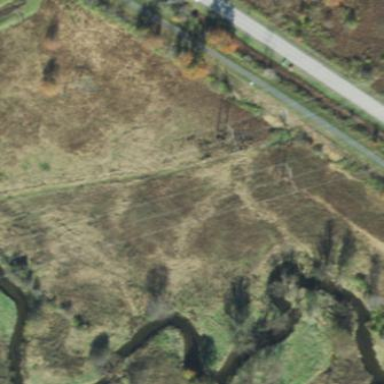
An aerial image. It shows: Marshy wetland area.